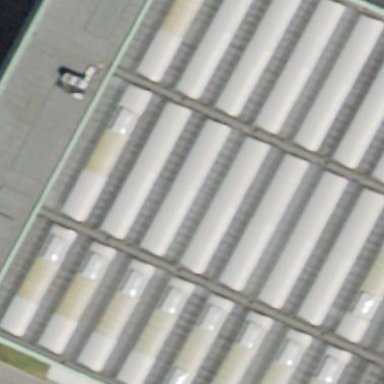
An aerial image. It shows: Industrial building.